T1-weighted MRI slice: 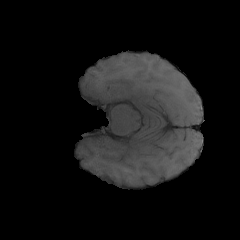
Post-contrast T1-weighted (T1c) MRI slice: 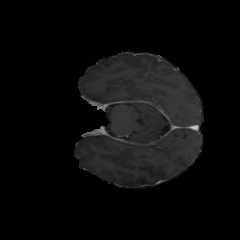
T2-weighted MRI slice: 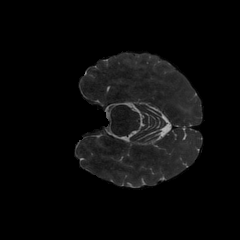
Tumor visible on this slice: no